Chest X-ray:
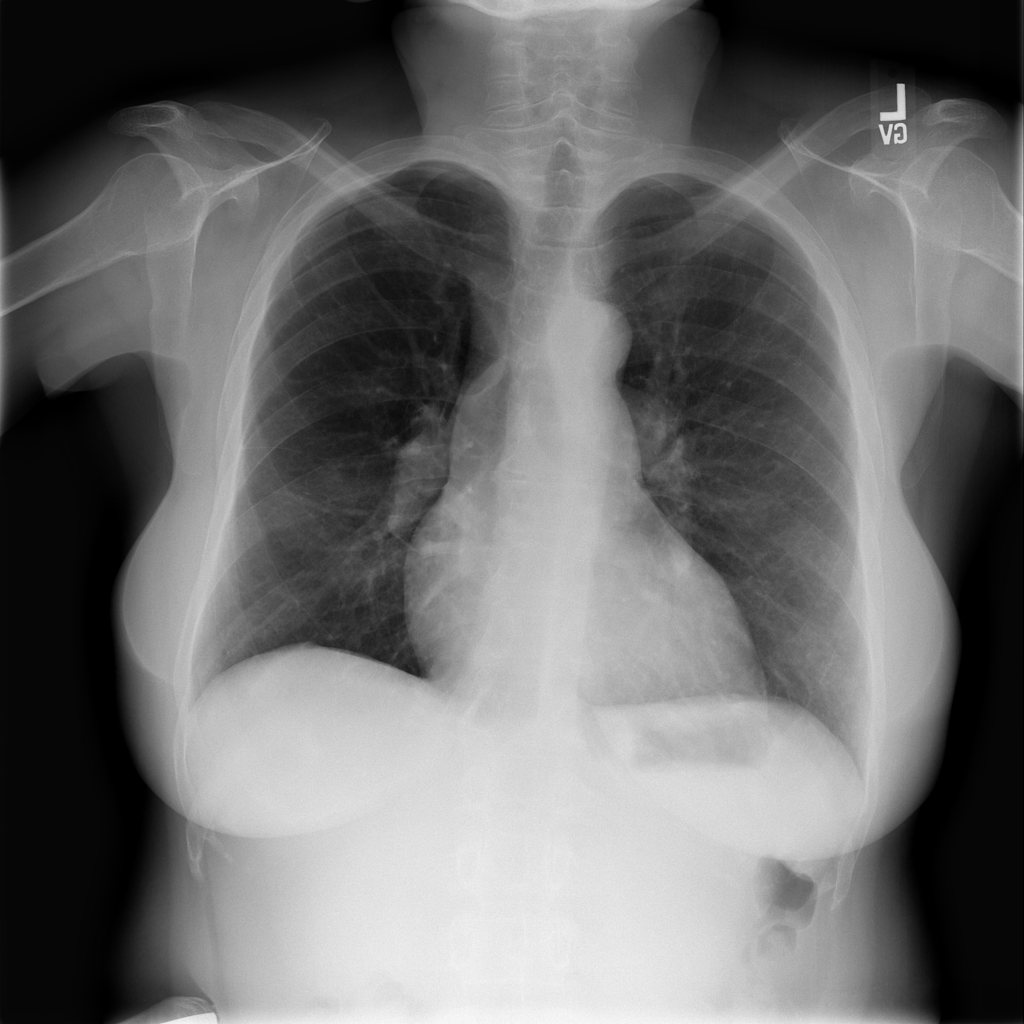
Findings: Cardiomegaly
No abnormal finding: no